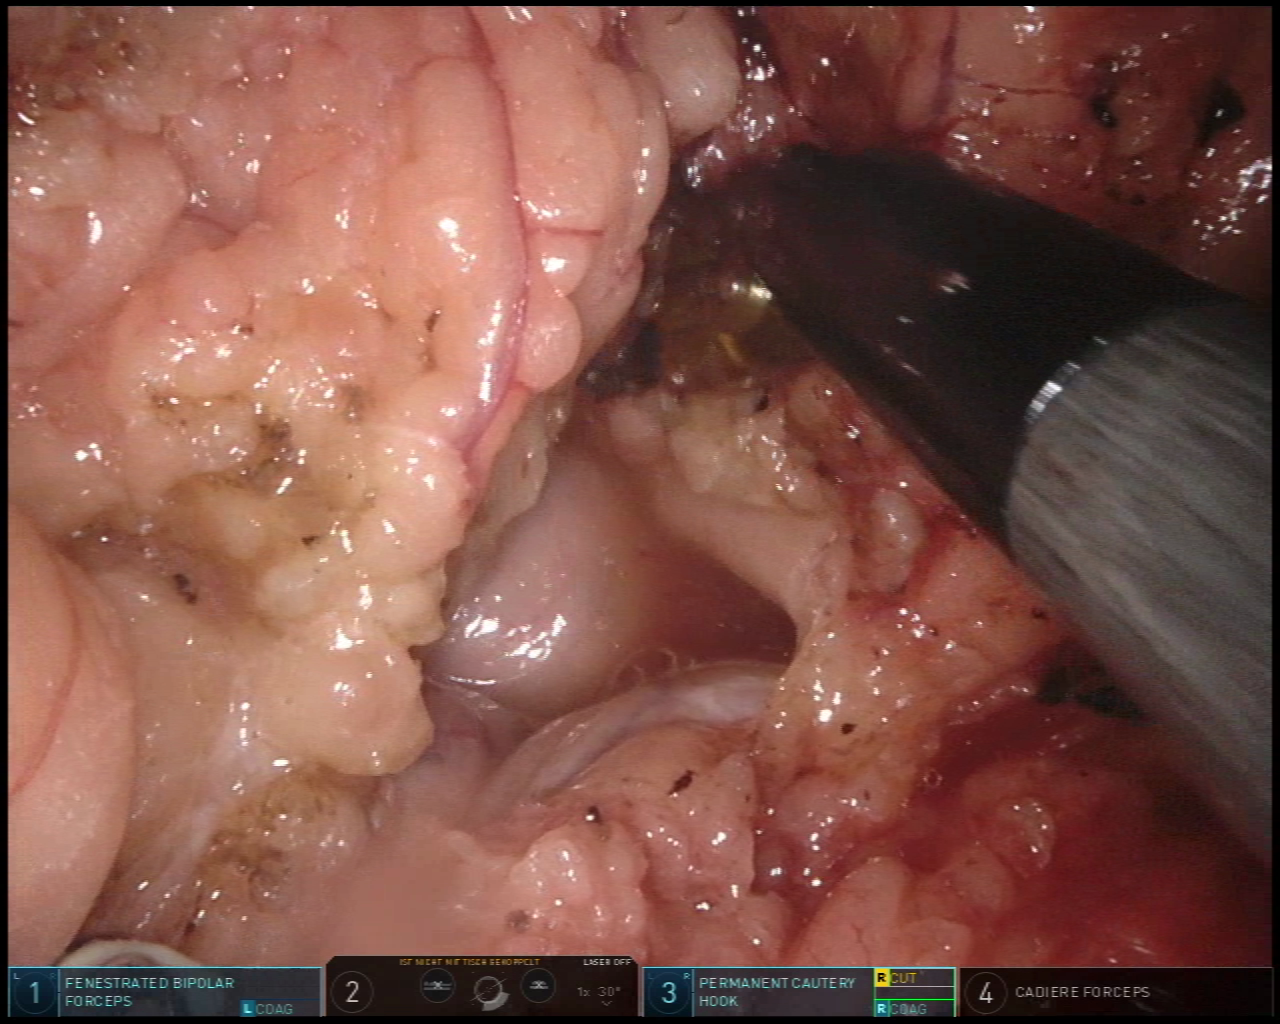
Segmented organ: stomach
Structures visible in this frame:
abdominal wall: no
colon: no
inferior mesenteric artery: no
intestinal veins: no
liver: no
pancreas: no
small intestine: no
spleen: no
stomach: yes
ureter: no
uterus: no
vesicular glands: no